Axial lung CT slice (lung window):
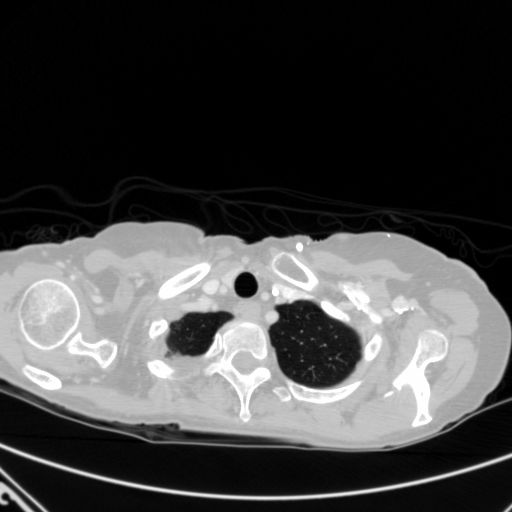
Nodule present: no